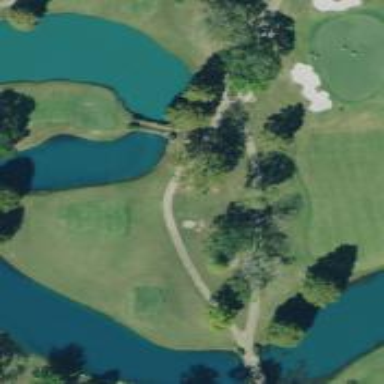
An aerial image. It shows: Path designated for golf carts.